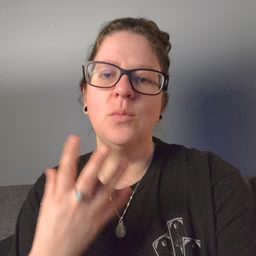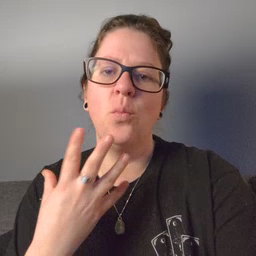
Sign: wet